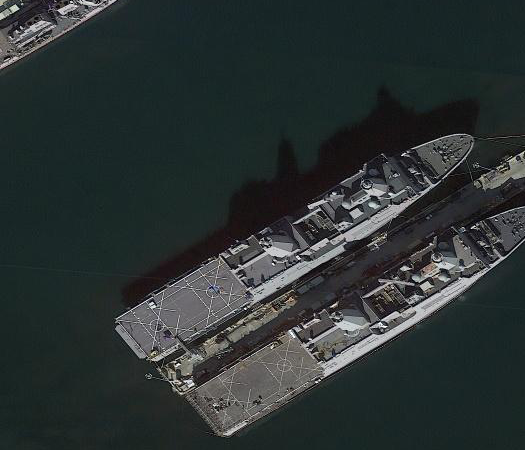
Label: San_Antonio-class_transport_dock